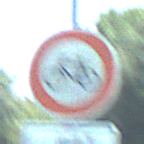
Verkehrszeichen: VerbotRadverkehr
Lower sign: EinspurigeFahrzeugeFrei4
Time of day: Midday
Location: Outdoor (Nature)
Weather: Clear
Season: Summer
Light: Natural